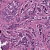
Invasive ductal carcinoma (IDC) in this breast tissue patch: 1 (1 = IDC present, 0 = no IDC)